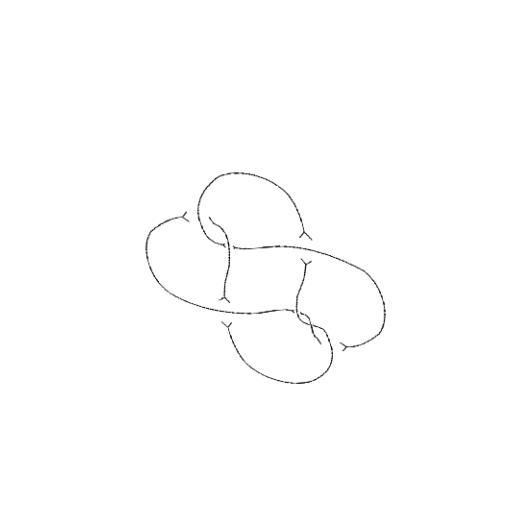
Crossing number: 7